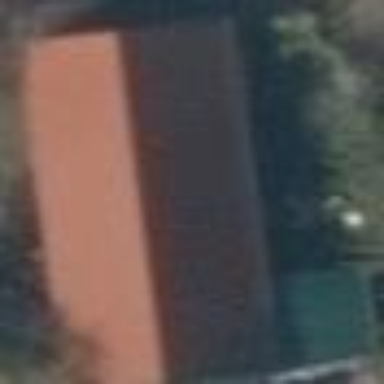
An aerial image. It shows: Barn.